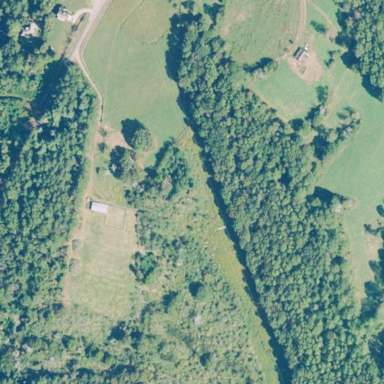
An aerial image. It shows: Farm.